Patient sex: F
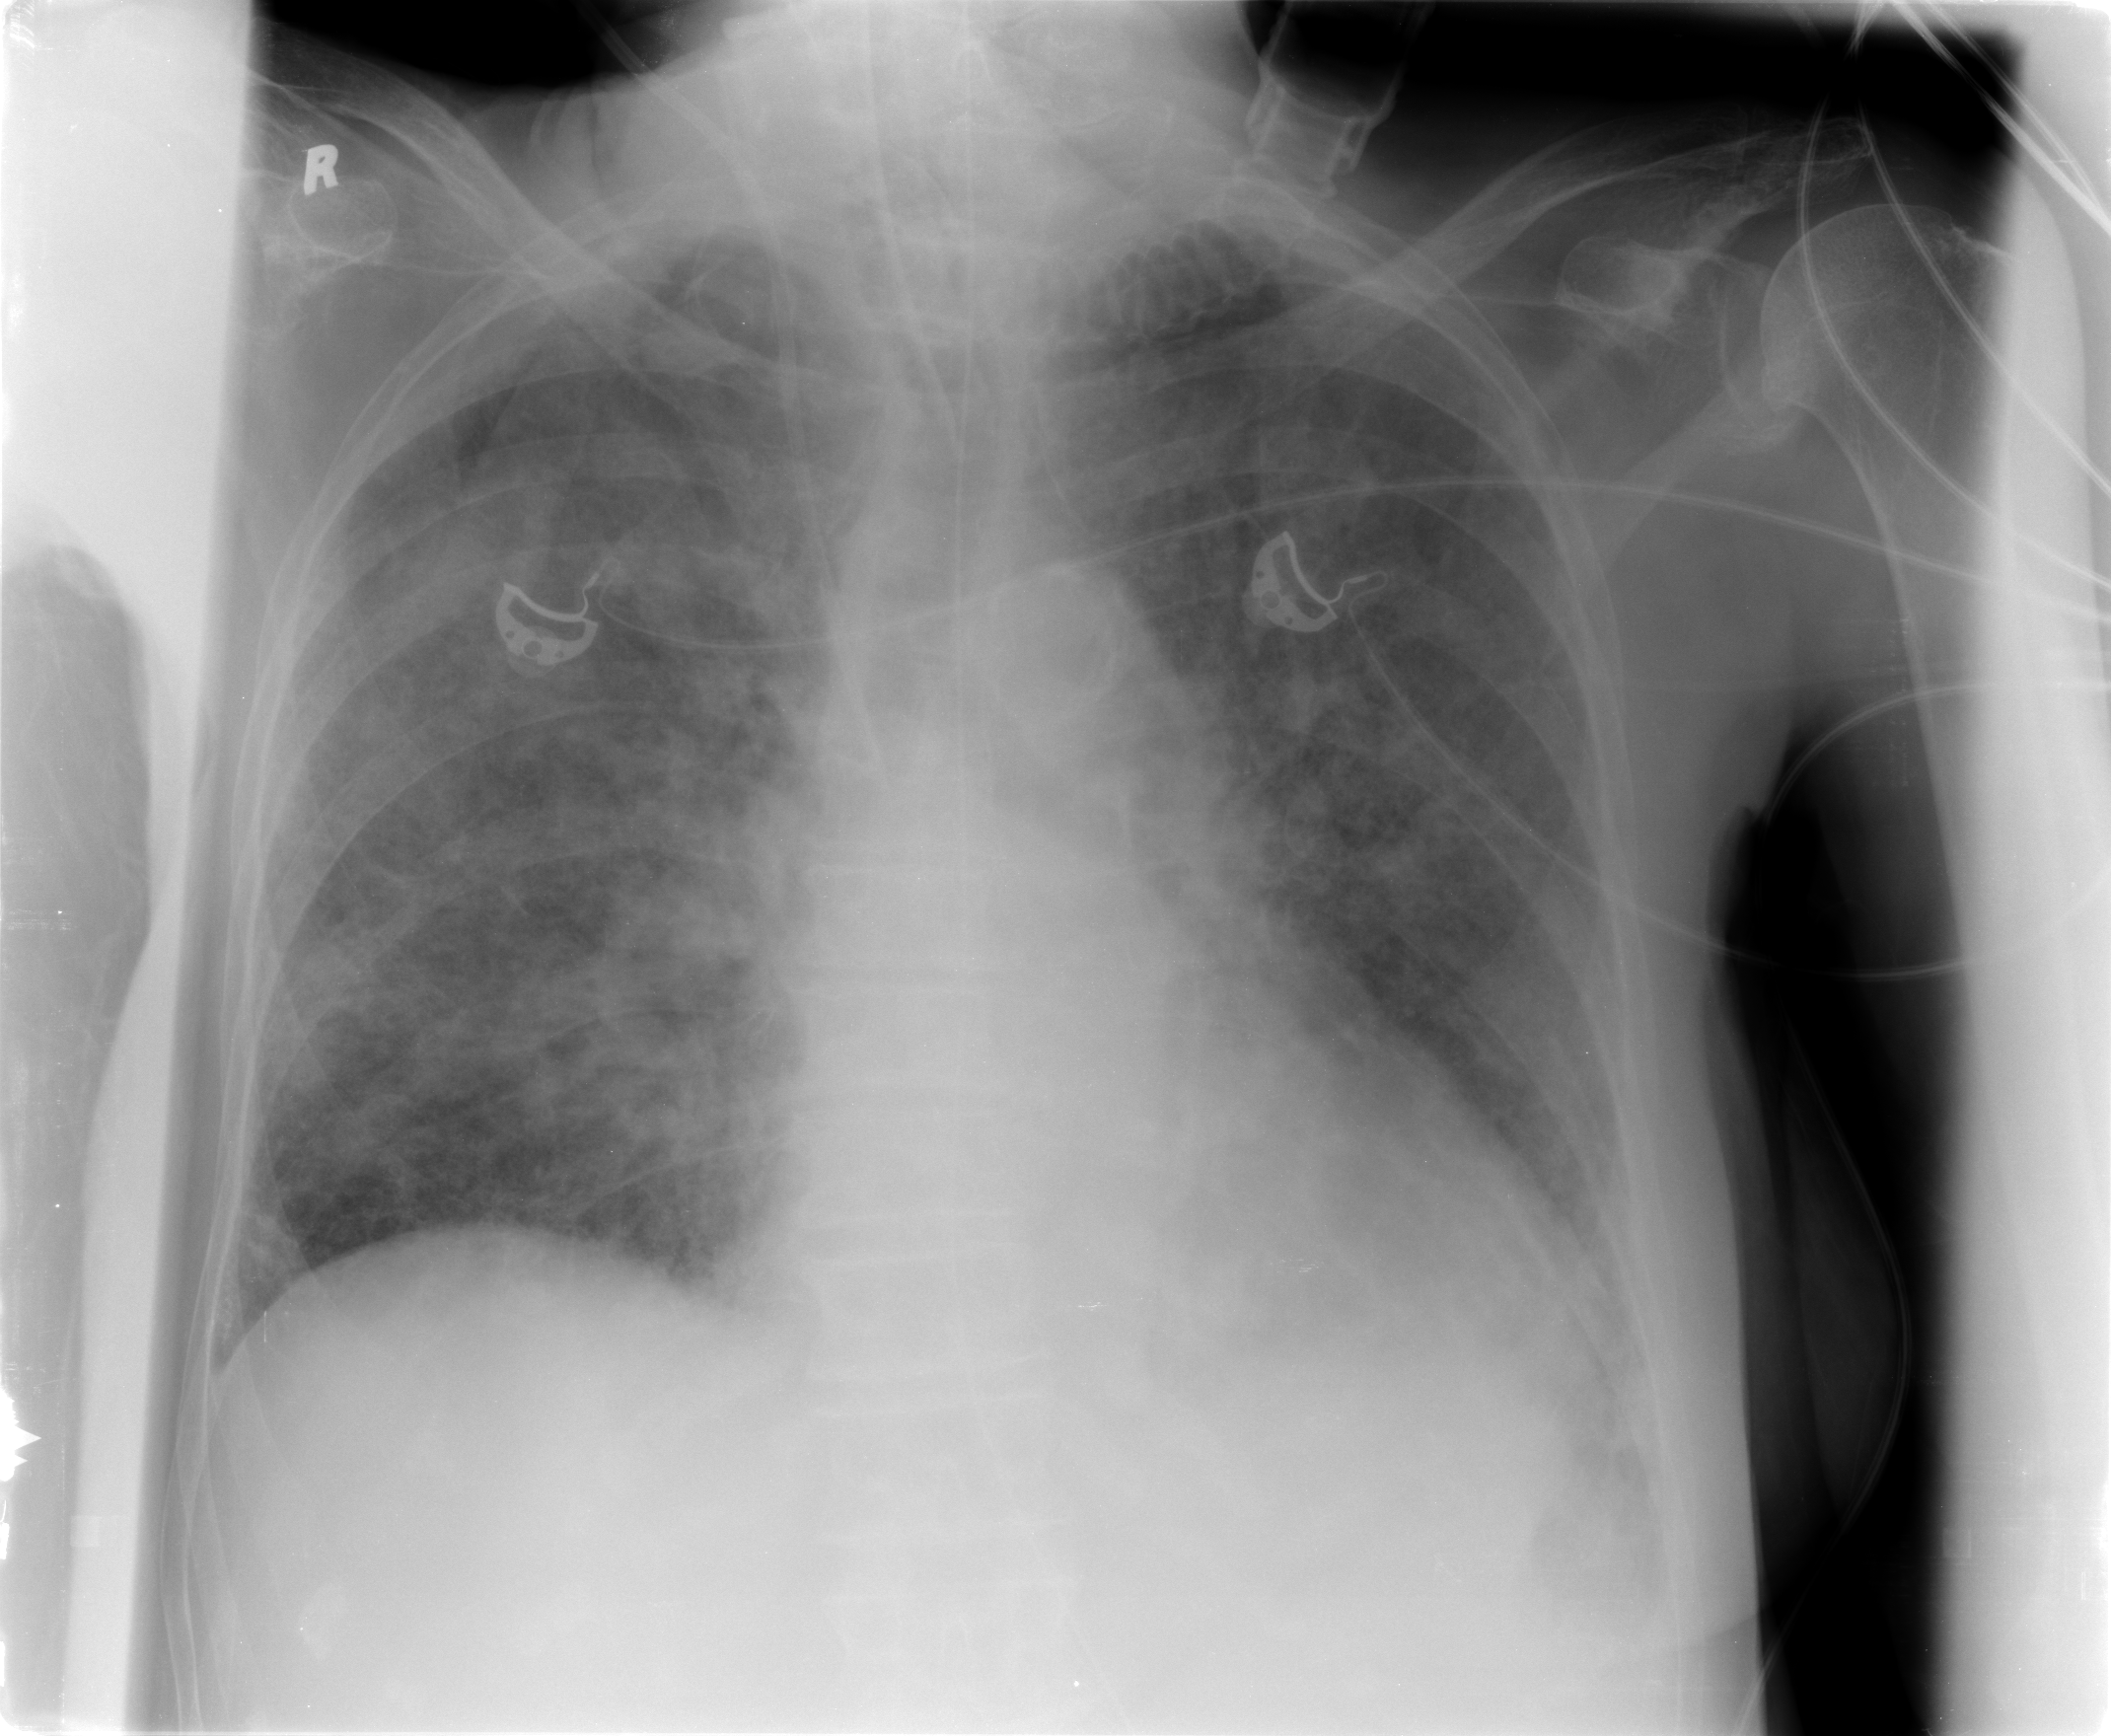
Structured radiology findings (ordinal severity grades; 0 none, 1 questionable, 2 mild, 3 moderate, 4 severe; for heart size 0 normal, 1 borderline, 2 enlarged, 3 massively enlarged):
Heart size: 1
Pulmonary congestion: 4
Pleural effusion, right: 1
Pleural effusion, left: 1
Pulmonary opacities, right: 3
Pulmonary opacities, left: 3
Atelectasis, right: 0
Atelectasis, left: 2